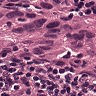
Metastatic tissue present: yes